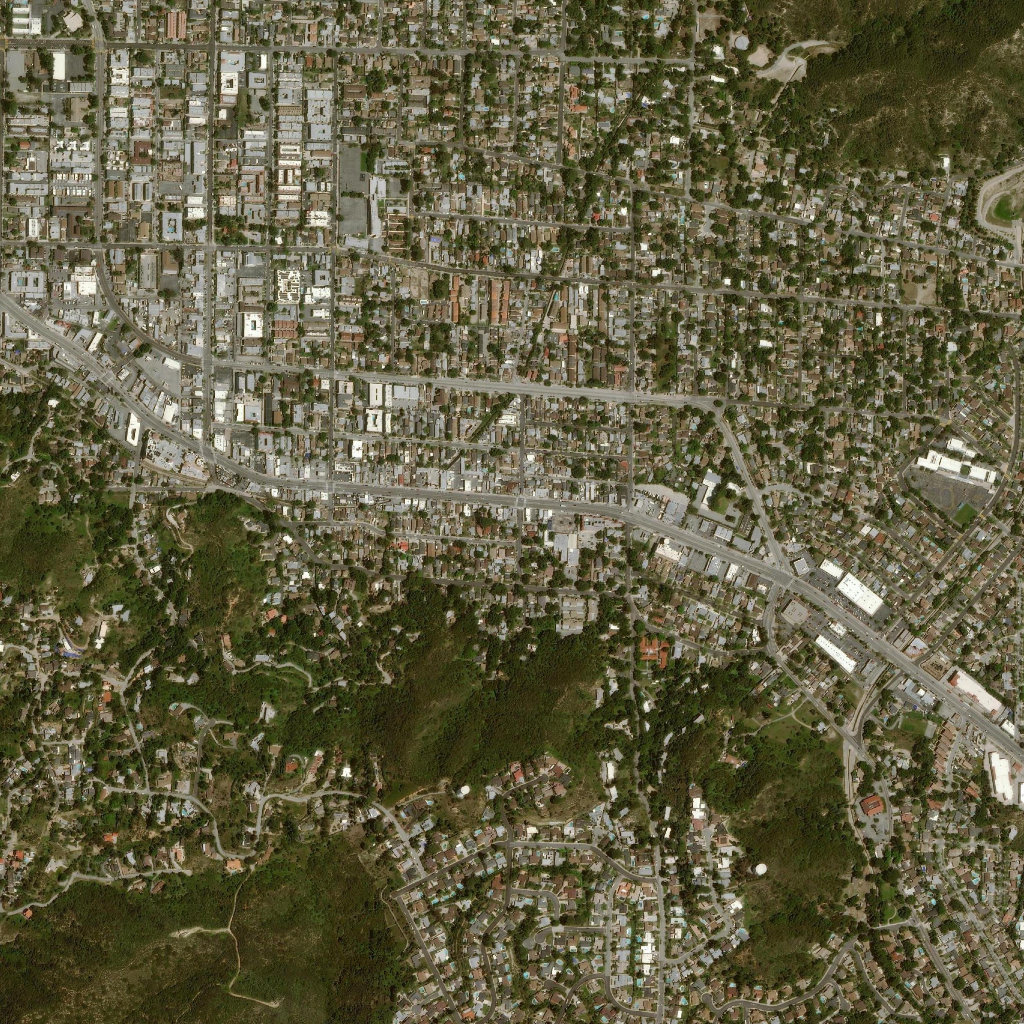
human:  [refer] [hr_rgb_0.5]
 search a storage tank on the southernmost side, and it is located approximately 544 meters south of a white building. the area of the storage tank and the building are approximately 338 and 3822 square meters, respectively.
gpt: <box>[[73, 84, 74, 85, 0]]</box>